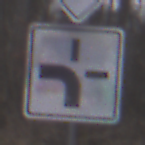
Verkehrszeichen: VerlaufVorfahrtsstrasse1
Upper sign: Vorfahrtsstrasse
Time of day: Midday
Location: Outdoor (Nature)
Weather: Overcast
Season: Autumn
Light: Natural